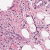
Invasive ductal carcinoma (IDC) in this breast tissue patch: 1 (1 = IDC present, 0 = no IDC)